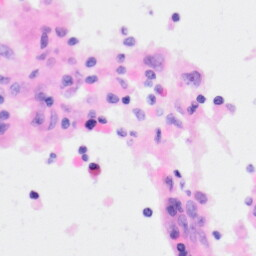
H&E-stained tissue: Kidney